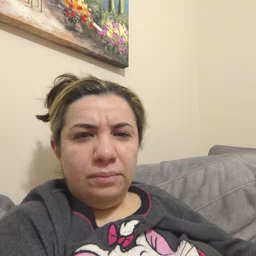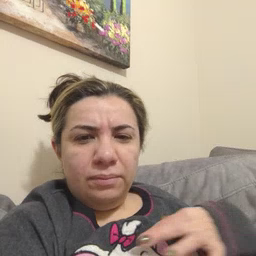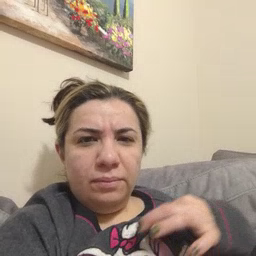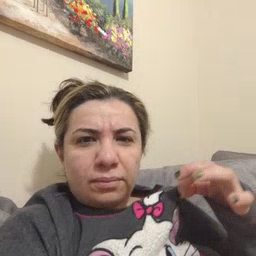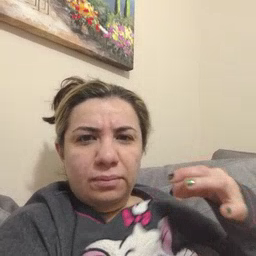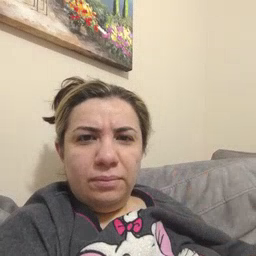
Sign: shirt